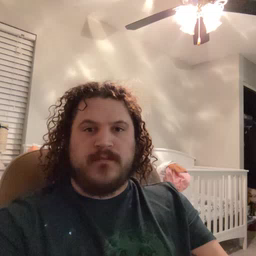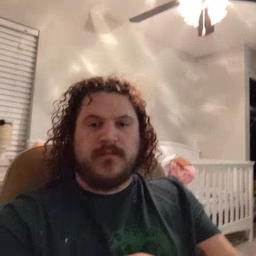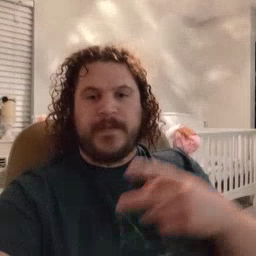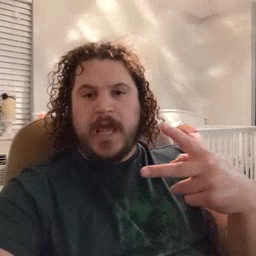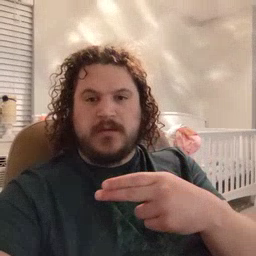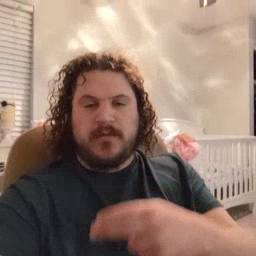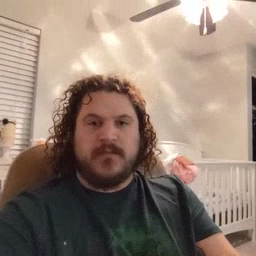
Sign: cut